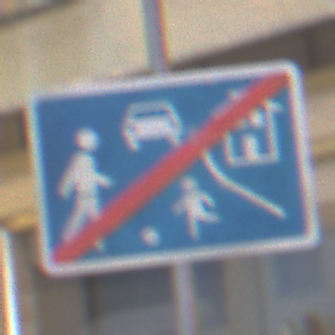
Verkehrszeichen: EndeVerkehrsberuhigterBereich
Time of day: Night
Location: Outdoor (Urban)
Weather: Overcast
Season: Winter
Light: Artificial